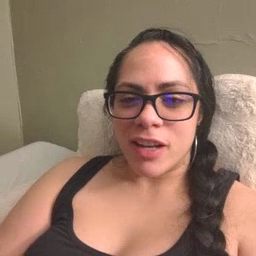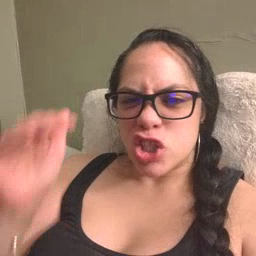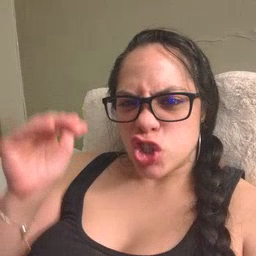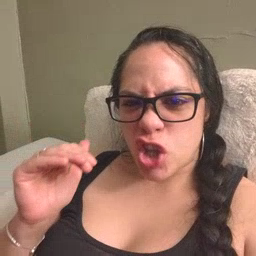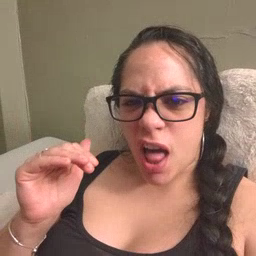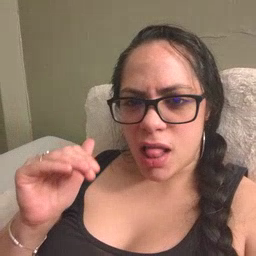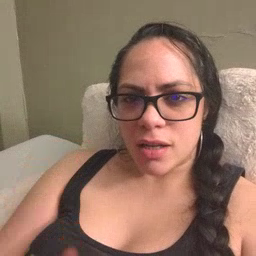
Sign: child